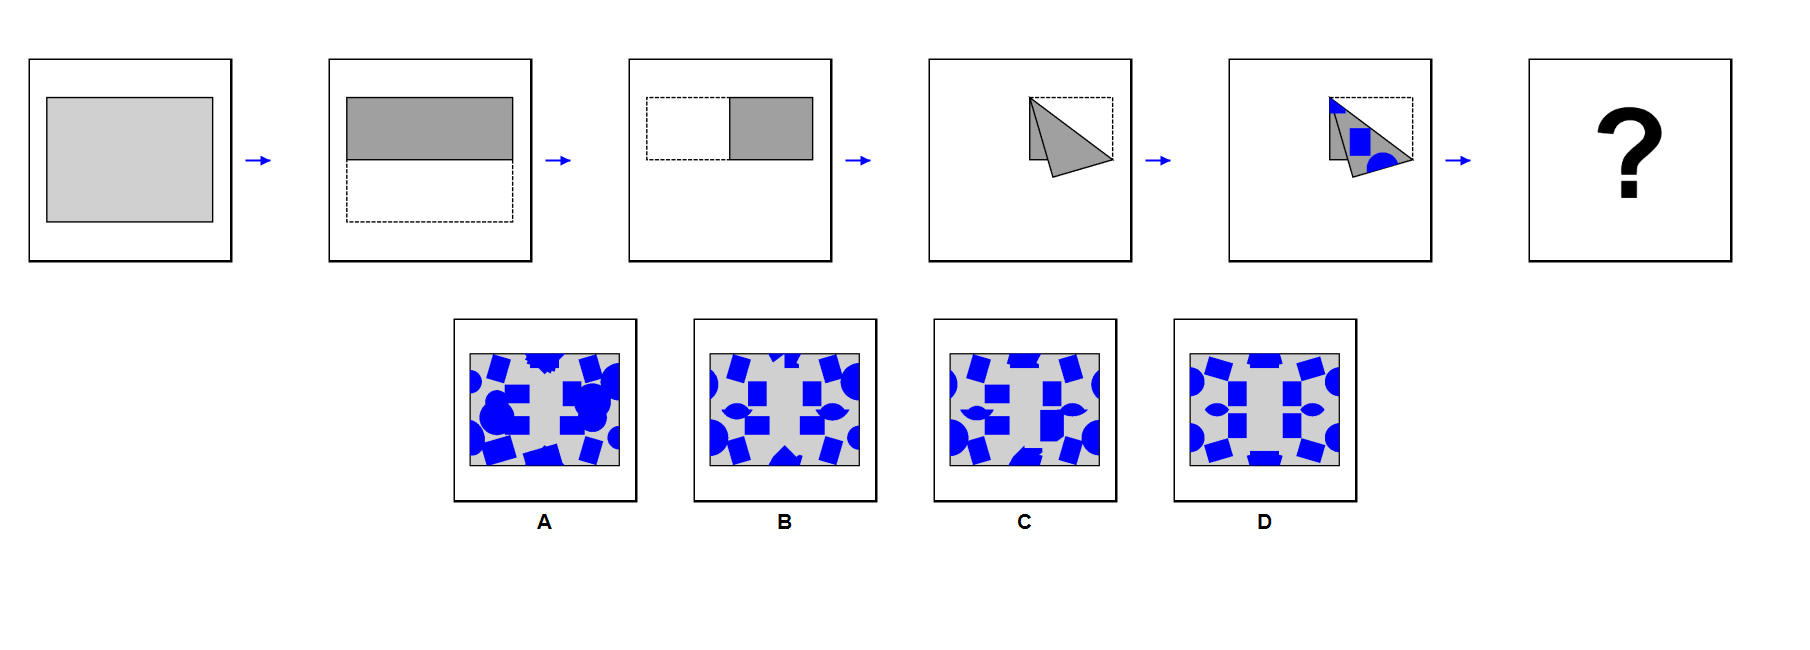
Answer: D